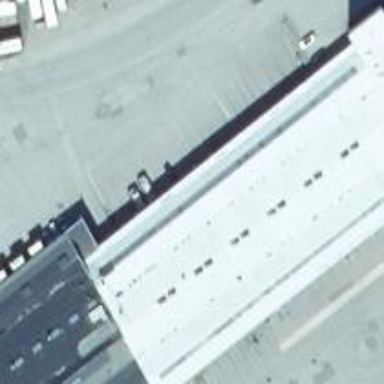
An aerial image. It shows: Industrial building.